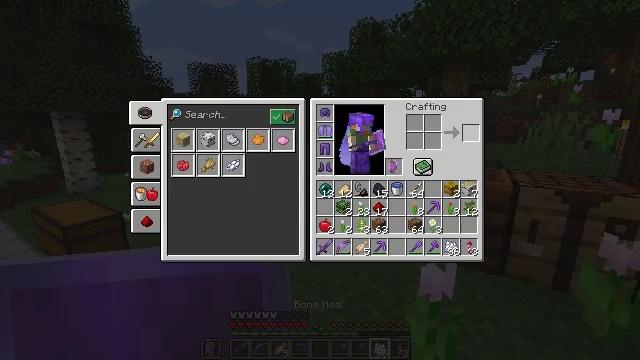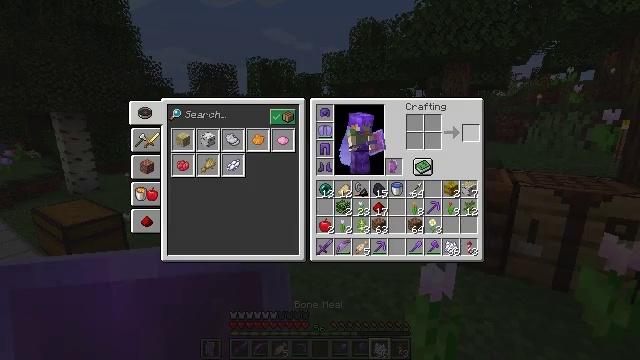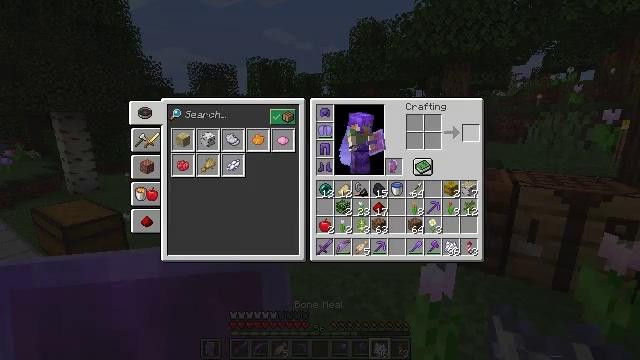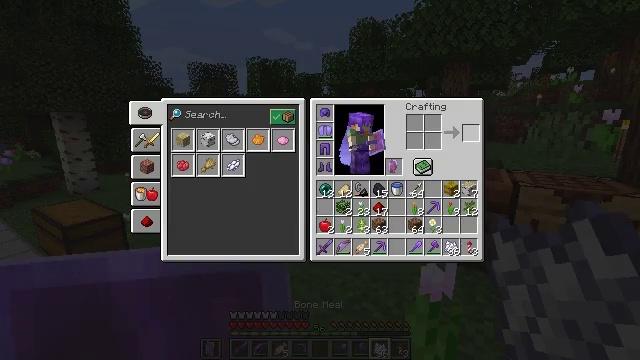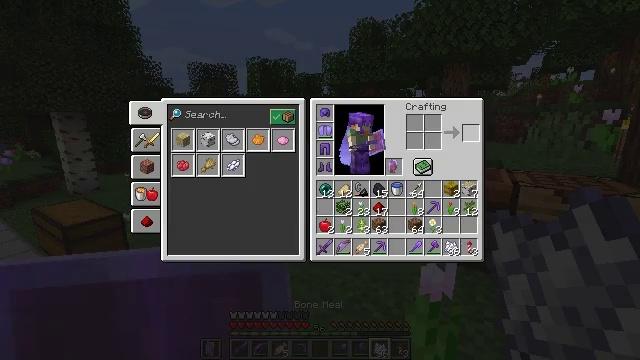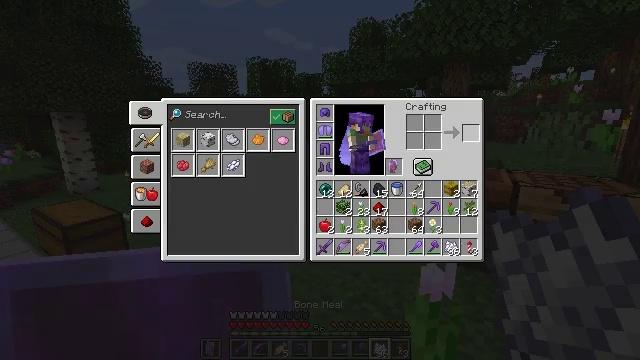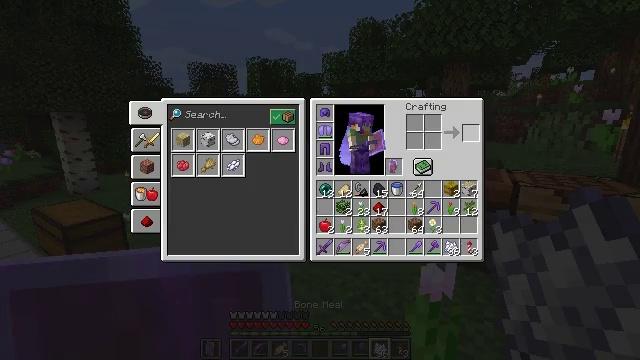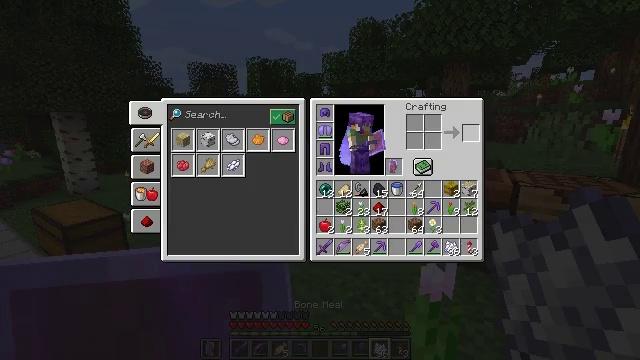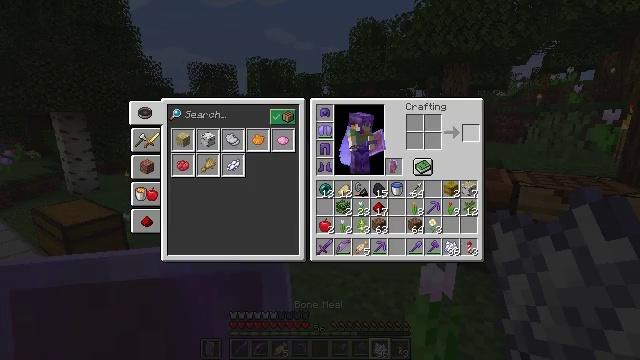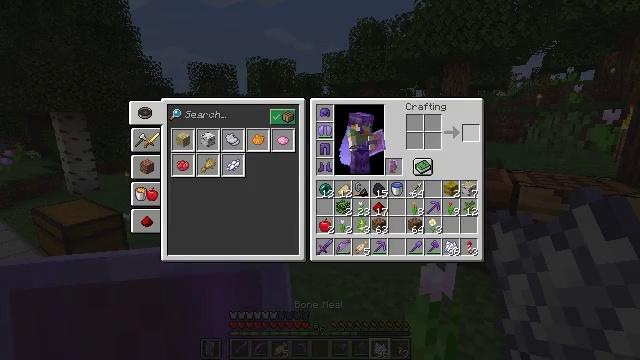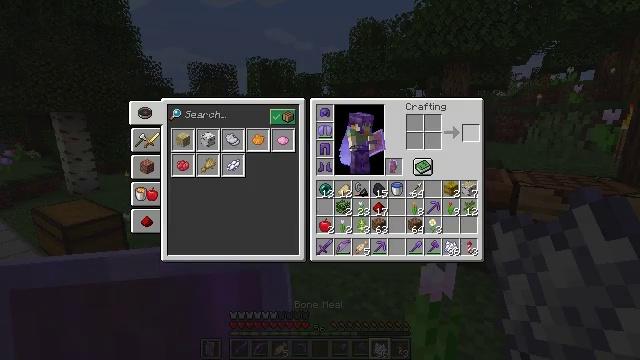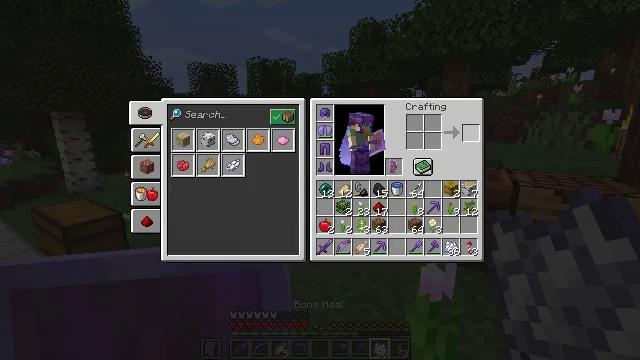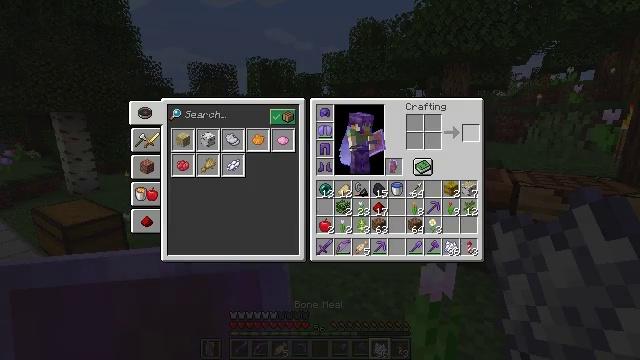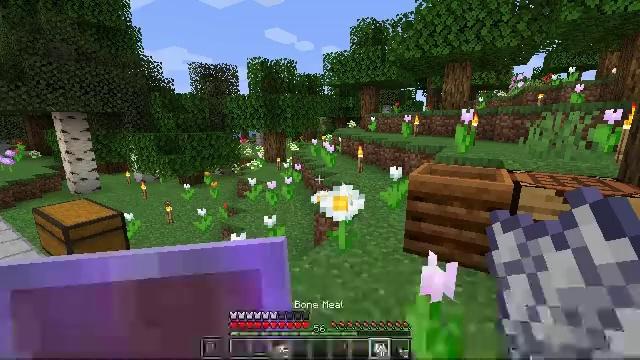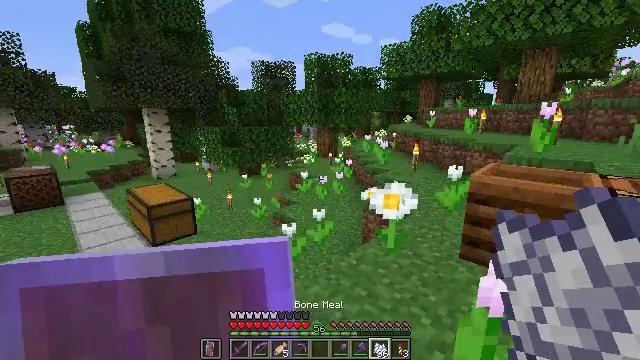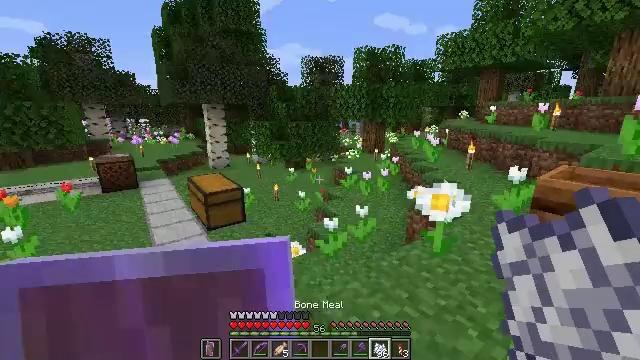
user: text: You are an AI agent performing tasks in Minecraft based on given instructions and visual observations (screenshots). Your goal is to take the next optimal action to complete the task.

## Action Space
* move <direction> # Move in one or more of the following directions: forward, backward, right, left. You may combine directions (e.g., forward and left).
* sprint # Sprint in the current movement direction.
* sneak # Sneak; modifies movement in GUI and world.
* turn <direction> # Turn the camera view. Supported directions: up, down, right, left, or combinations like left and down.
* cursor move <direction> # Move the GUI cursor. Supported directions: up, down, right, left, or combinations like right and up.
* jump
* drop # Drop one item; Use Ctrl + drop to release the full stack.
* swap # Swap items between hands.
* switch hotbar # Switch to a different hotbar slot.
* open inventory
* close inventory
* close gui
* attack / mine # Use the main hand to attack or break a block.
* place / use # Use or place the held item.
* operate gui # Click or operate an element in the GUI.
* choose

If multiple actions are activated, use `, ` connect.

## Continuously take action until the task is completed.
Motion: motion action
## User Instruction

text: Attack the composter to add it to your inventory.
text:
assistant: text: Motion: sneak, attack / mine
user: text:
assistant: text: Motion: sneak, attack / mine
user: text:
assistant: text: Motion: sneak, attack / mine
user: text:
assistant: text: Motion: sneak, attack / mine
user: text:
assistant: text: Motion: sneak
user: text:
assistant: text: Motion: sneak
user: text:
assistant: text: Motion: sneak
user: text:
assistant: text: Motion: sneak
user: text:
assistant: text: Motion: no_op
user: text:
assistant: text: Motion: no_op
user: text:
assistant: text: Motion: no_op
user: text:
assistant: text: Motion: no_op
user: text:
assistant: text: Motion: no_op
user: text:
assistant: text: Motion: turn left and down
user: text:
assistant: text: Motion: turn left and down
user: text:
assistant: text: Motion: move forward, turn left and down
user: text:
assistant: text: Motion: move forward
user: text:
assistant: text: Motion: move forward
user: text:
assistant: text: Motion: move forward
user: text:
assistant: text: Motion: move forward
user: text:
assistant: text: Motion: move forward
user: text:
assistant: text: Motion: move forward
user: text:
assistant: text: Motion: move forward
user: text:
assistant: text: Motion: move forward
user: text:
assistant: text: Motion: move forward
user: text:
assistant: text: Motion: move forward
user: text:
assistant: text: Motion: move forward
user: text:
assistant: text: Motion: move forward
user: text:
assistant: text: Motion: move forward
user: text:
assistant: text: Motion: move forward